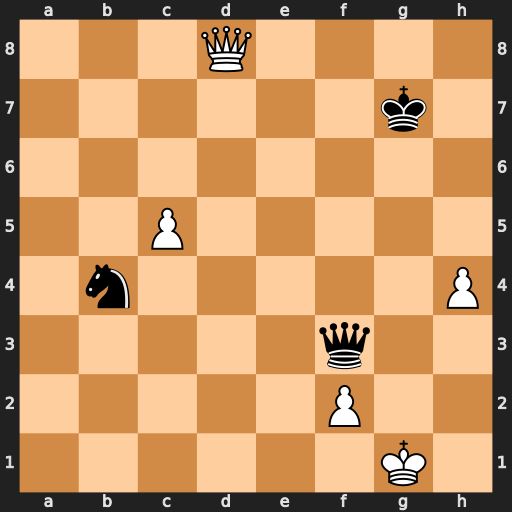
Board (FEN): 3Q4/6k1/8/2P5/1n5P/5q2/5P2/6K1
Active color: w
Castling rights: -
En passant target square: -
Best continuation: Qd4+ Kf7 Qxb4